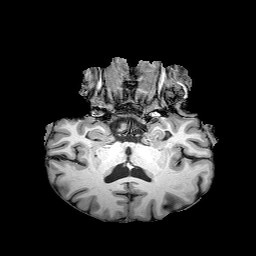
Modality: T1w
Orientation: sagittal
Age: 61
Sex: female
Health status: healthy